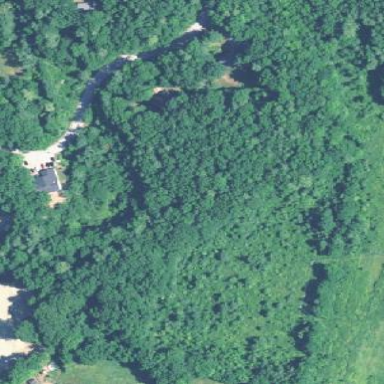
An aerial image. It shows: Forest area.